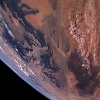
Label: land